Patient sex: M
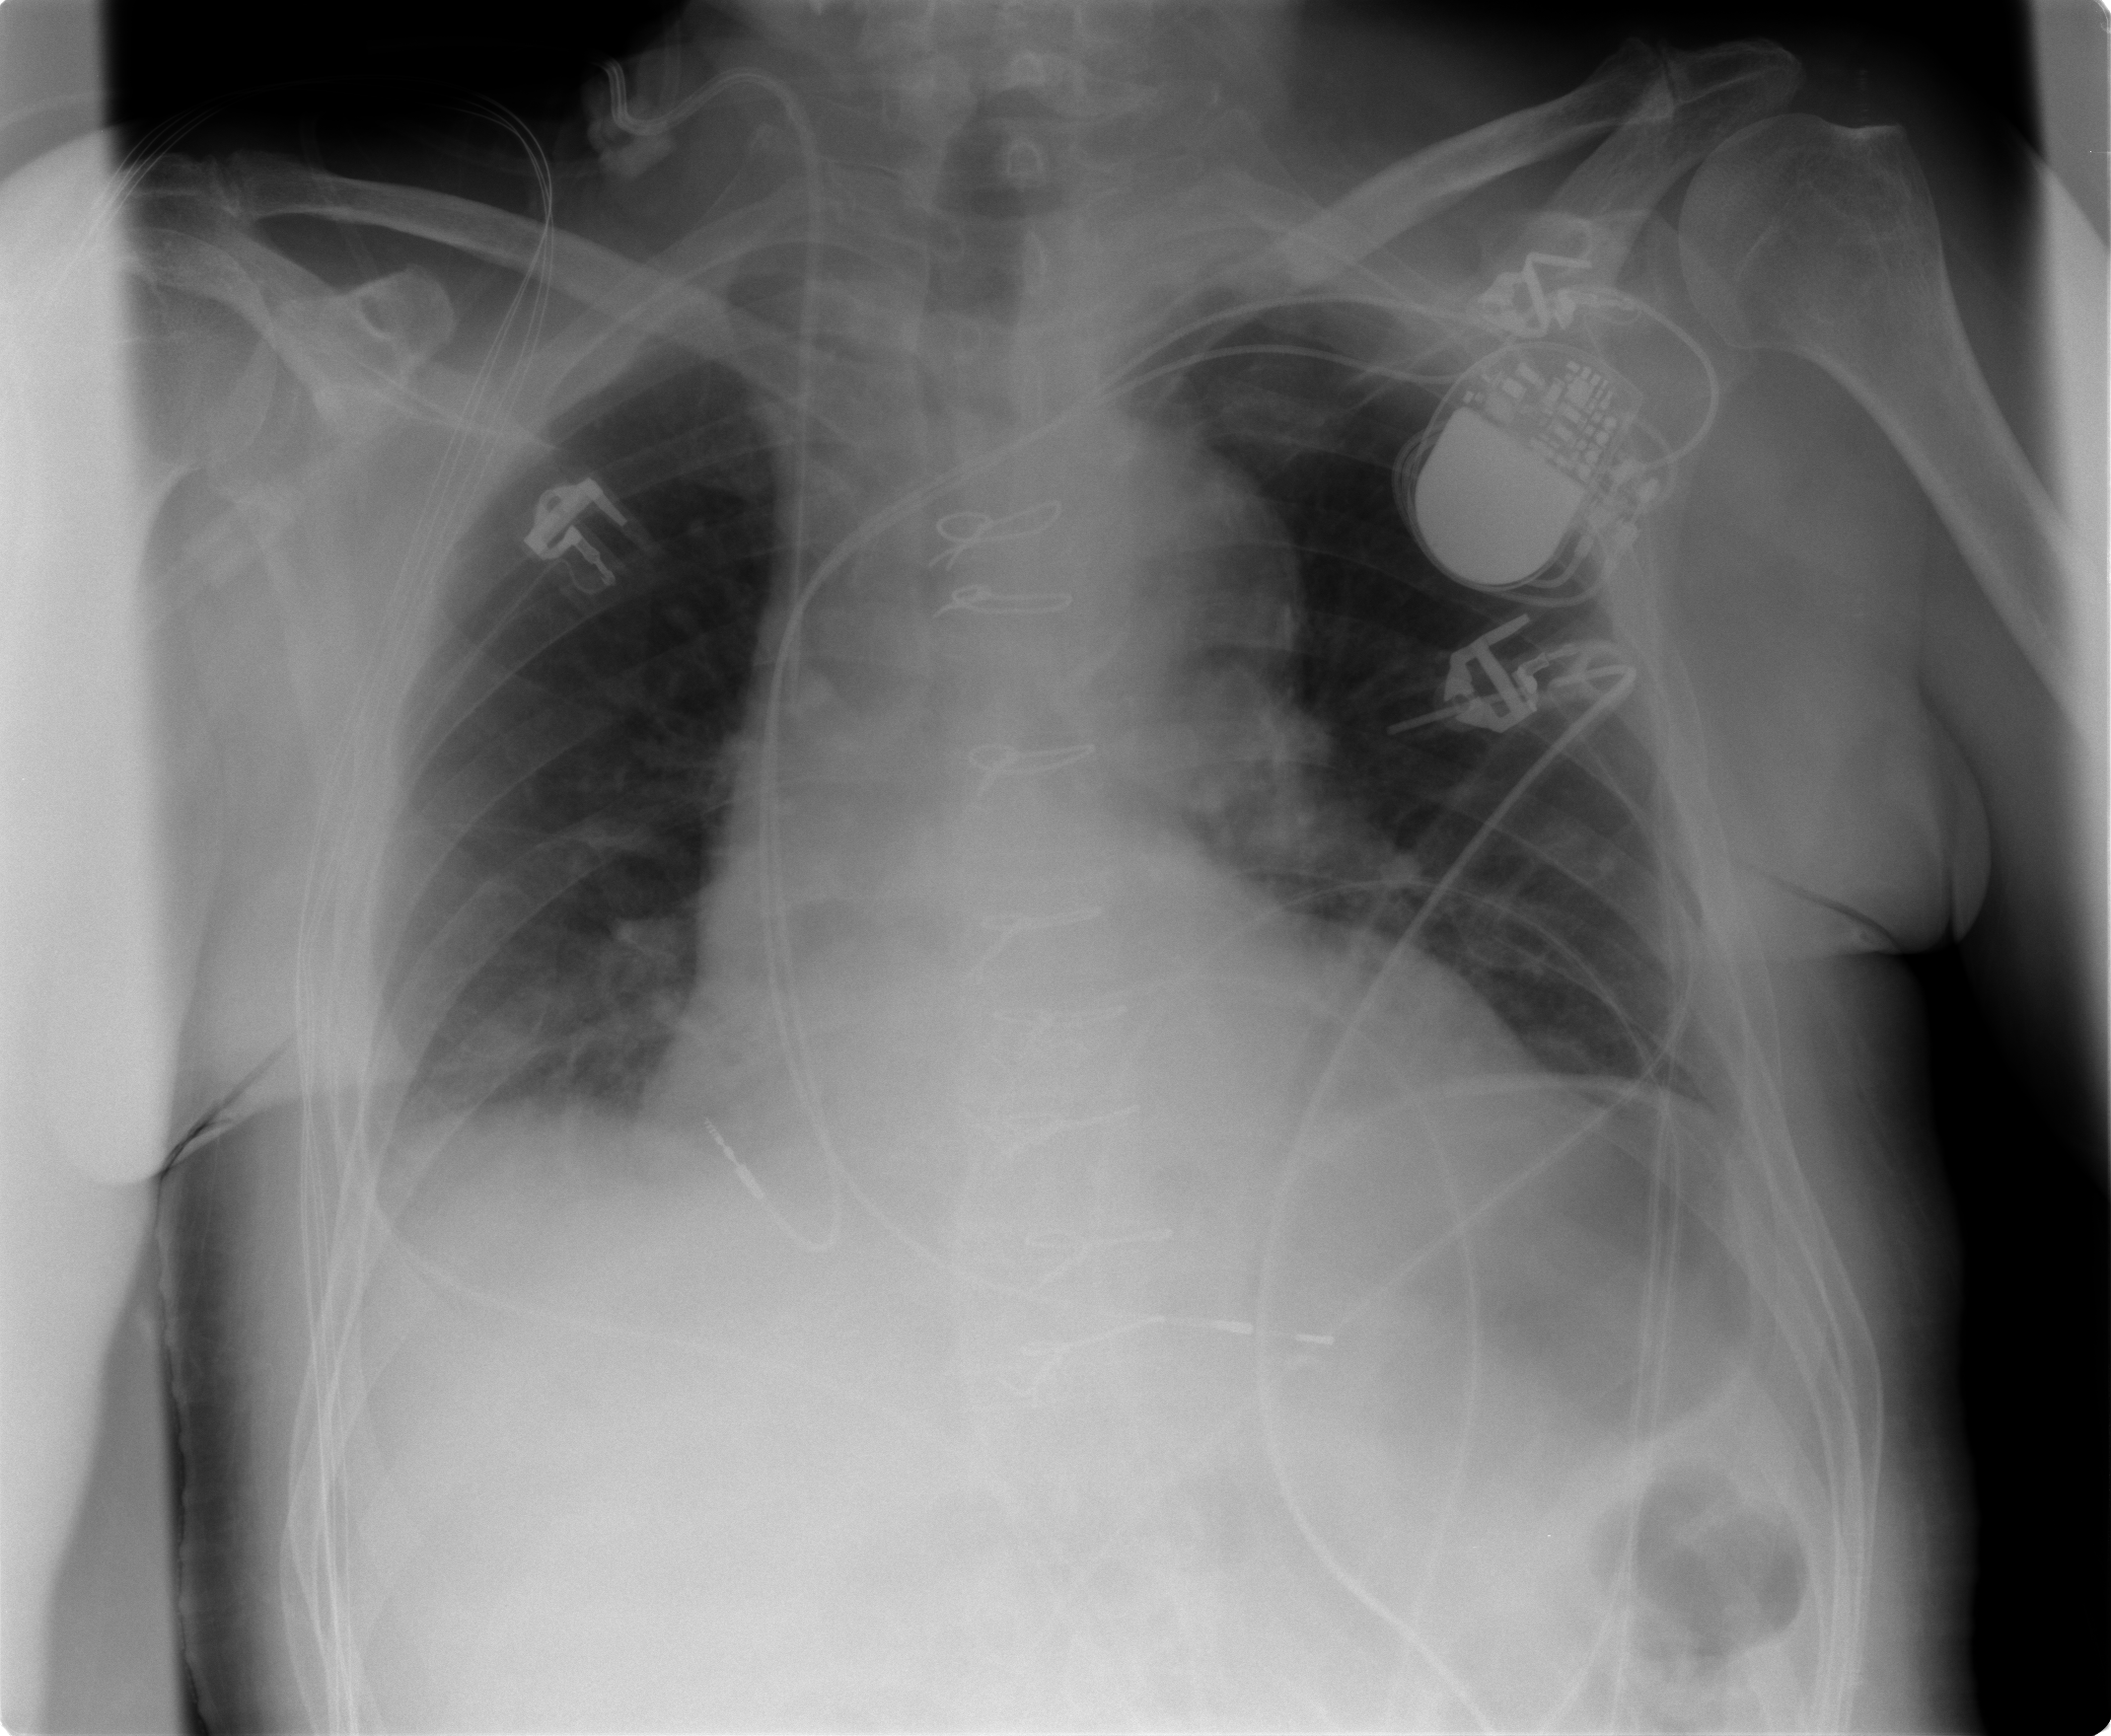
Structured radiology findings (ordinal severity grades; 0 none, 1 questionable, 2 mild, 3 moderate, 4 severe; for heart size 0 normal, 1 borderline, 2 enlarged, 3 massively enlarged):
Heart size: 1
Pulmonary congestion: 1
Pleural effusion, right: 0
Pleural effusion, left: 0
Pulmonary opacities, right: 0
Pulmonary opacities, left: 0
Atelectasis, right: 1
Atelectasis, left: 2